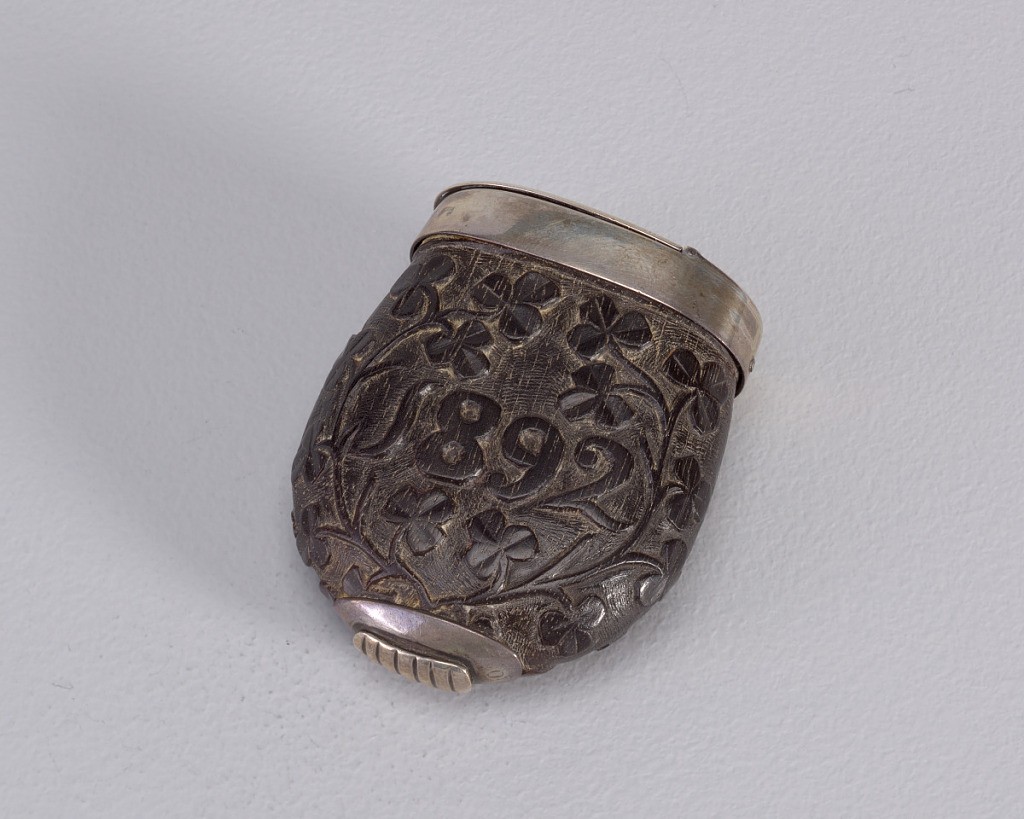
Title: Carved Bog Wood
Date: ca. 1892
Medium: Bog wood, plated metal
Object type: Matchsafe
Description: Ovoid, with flat top surmounted by plated metal collar. Black/brown colored body features all over carved decoration of shamrock plants, "1892" carved into front, central reserve, the monogram "HR" carved into the reverse, central reserve. Flat, elongated, oval shaped, plated metal lid hinged on top of collar. Small, lozenge shaped, plated metal striker attached to underside of box.